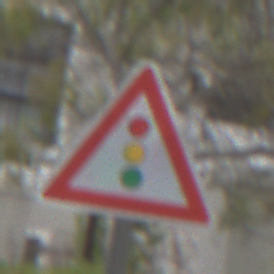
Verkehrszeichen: Lichtzeichenanlage
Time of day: Midday
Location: Outdoor (Urban)
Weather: Overcast
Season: NotSpecified
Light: Natural